Interaction volume radius: 5 \u00c5
Interaction volume height: 10 \u00c5
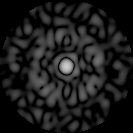
Disorder parameter: 0.8477